Aerial crown-view tile of a tropical tree (Barro Colorado Island, Panama), acquired 20241112:
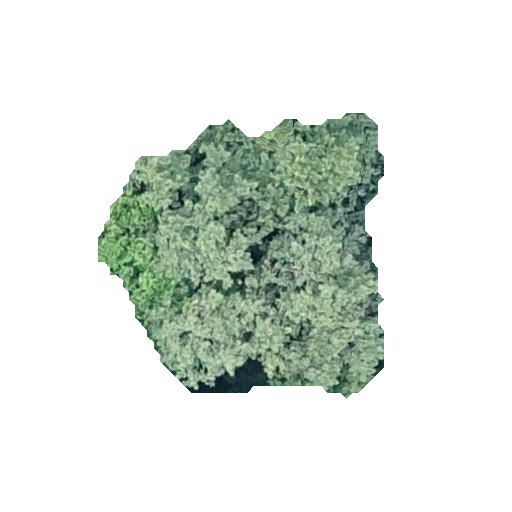
Species: Apeiba membranacea
GBIF accepted scientific name: Apeiba membranacea
Crown area: 96.977 m²